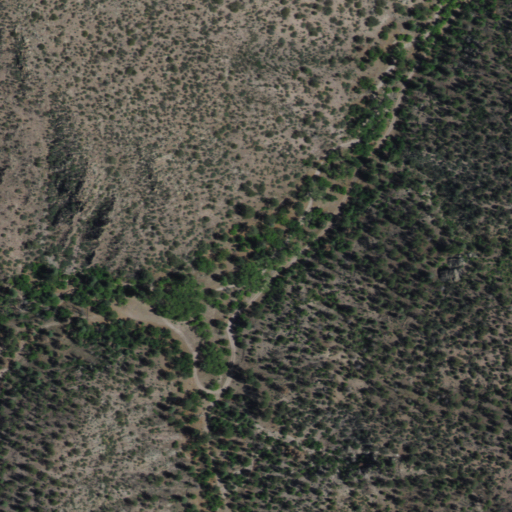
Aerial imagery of valley in New Mexico named Water Canyon containing evergreen forest and shrub